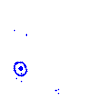
Particle: kaon